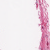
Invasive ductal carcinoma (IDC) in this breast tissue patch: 0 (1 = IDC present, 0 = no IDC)